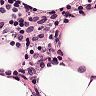
Metastatic tissue present: no